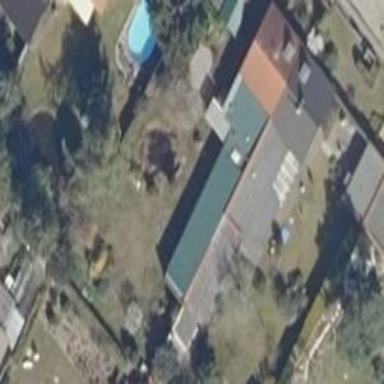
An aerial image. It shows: Gabled roof house.